Question: imagefield for django 1.6.2
i have a code that can uploat any file by it and work currectly:
'''
from django.db import models
class Document(models.Model):
docfile = models.FileField(upload_to='documents/%Y/%m/%d')
'''
but when i changed filefield to imagefield :
'''
class Document(models.Model):
docfile = models.ImageField(upload_to='documents/%Y/%m/%d')
'''

what is the problem ?
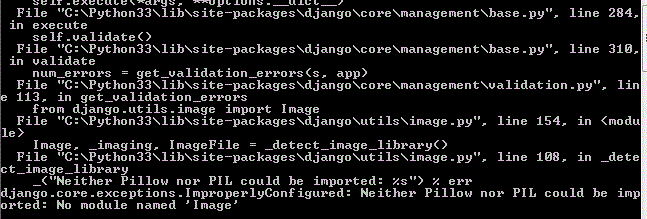
Answer: this program do that django1.6.2 imagefield :<URL>